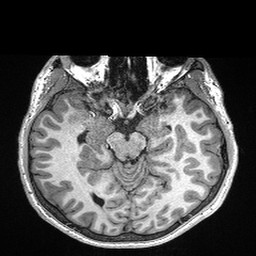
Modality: T1w
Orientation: coronal
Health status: healthy
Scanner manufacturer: siemens
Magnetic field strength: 3 T
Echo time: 0.00298 s